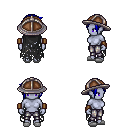
a pixel art fantasy rpg character, female body template, dark elf, purple skin, black tattered cape, metal pants, blue pixie cut hairstyle, chain helm, leather bracers, white slippers, four views (front, back, left, right), 2x2 character sprite sheet, small pixel art, hard edges, no anti-aliasing